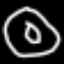
Label: donut